Question: Out of curiosity why does the following test fail? Doesn't Math.Round, round up?
'''
[Test]
public void MathRound()
{
Assert.AreEqual(7.13, Math.Round(7.125,2));
}
'''

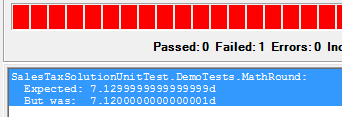
Answer: From the <URL>':
> Rounds a double-precision floating-point value to a specified number of fractional digits, and rounds midpoint values to the nearest even number (example).
Your value is exactly 7.125 (there's no lack of precision here) and it in the midpoint in the value after the digit you're rounding to, so that digit is rounded to even.
If you want a midpoint rounding mode of "round up", you should say so:
'''
Assert.AreEqual(7.13, Math.Round(7.125, 2, MidpointRounding.AwayFromZero));
'''
(You should usually provide a tolerance to 'Assert.AreEqual' when comparing 'double' values anyway, but that's a separate discussion.)